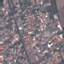
Land use / land cover: Residential